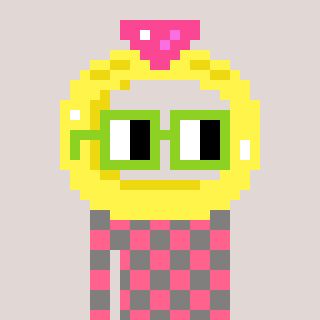
a pixel art character with square light green glasses, a ring-shaped head and a bluegrey-colored body on a warm background